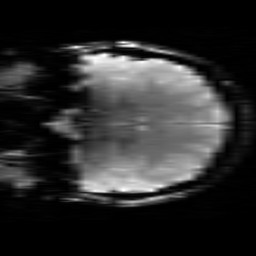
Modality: T2starw
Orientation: coronal
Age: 20
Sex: female
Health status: healthy
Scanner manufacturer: siemens
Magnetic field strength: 3 T
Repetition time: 0.7 s
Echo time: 0.02 s